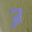
Label: 3